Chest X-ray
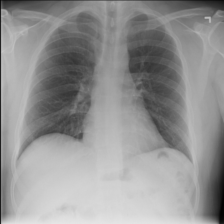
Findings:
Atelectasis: negative
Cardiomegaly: negative
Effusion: negative
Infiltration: negative
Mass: negative
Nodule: negative
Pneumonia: negative
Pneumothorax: negative
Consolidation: negative
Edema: negative
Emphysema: negative
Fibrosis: negative
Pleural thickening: negative
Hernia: negative